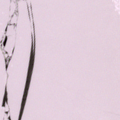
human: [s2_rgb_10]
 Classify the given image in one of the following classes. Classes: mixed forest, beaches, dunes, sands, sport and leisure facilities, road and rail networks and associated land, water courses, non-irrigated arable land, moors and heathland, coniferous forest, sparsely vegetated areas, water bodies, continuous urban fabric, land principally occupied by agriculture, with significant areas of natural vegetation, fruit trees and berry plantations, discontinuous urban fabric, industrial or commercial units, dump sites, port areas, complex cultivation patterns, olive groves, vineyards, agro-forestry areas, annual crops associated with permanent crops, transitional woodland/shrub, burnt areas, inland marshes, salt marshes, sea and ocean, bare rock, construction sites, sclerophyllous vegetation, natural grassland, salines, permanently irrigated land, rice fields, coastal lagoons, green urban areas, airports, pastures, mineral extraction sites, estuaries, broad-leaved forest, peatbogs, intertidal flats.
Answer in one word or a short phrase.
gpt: sea and ocean